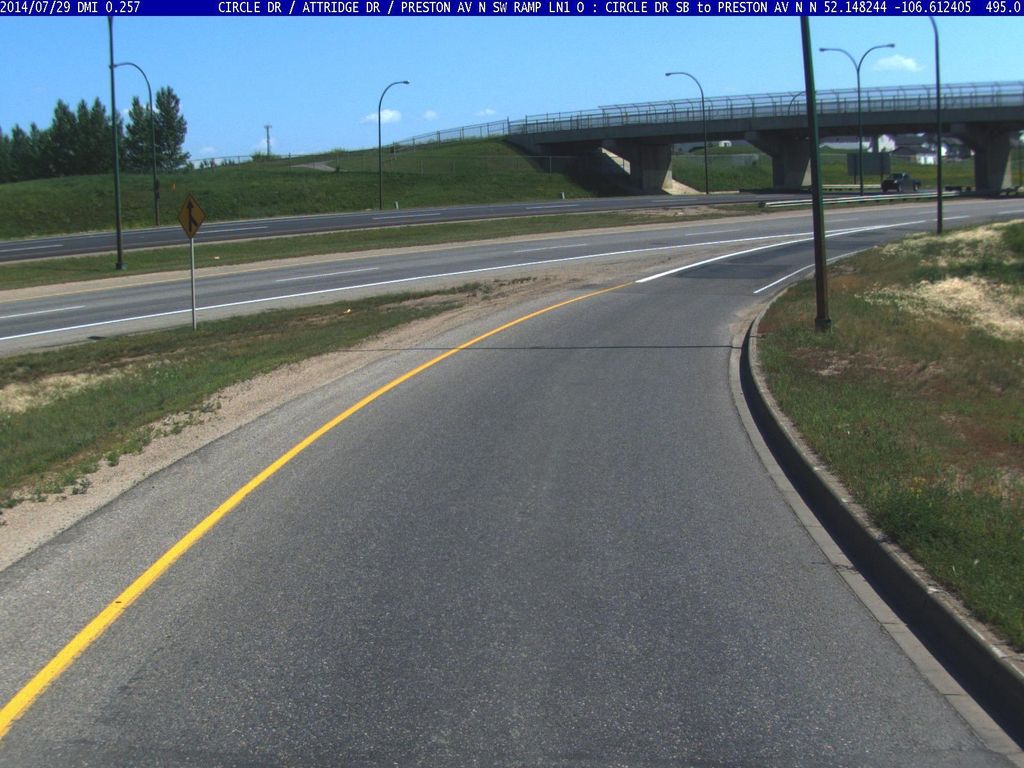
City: saskatoon